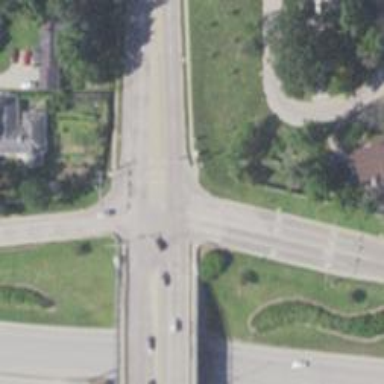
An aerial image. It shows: Marked crossing on the road.